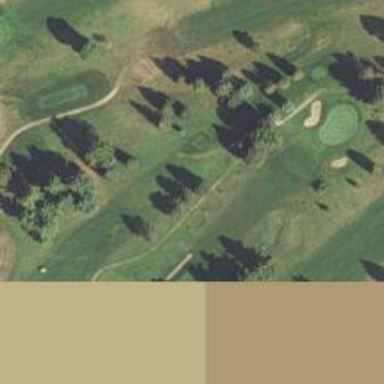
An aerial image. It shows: Golf fairway surrounded by grass.